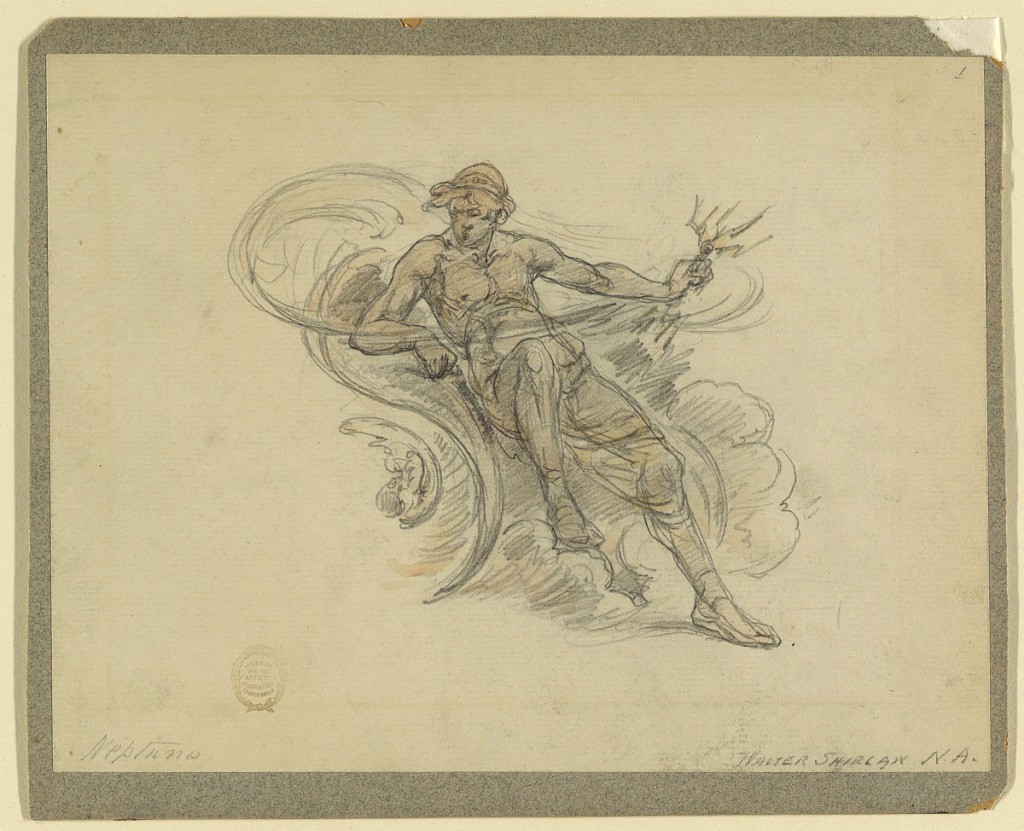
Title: Neptune
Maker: Walter Shirlaw, American, b. Scotland, 1838–1909
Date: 1875–80
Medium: Graphite, red wash on paper
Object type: Drawing
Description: Neptune is shown seated in clouds with a trident in his left hand.